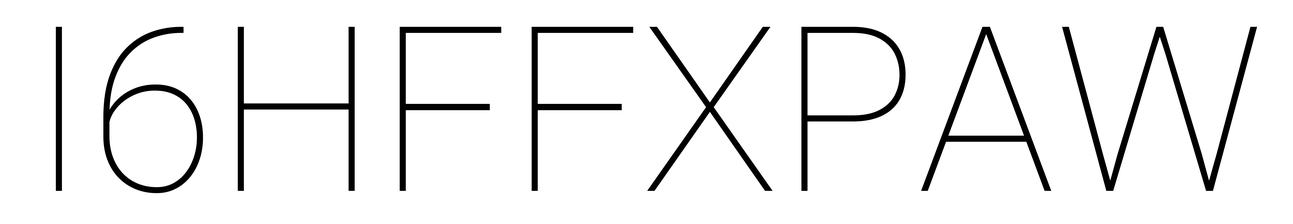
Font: Roboto_Thin